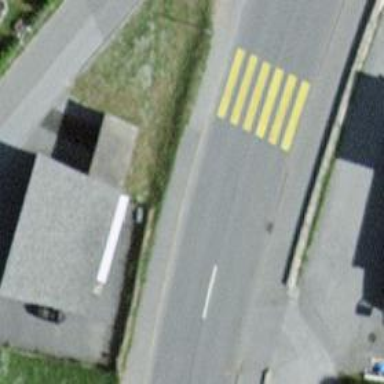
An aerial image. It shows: Marked road crossing.